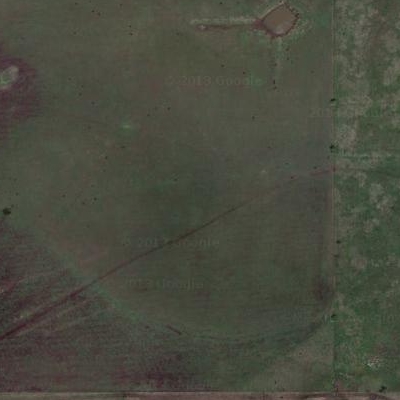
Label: Grass